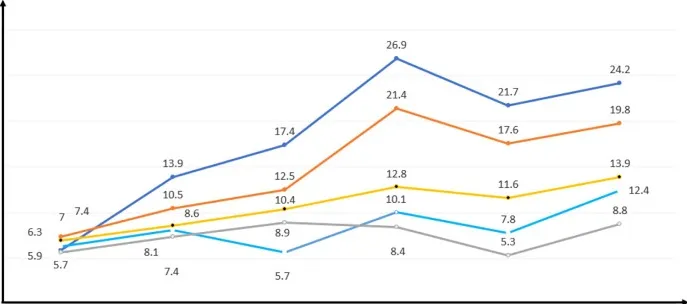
Blood glucose fluctuations during treatment in case 2.
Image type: pathology (immunostaining)